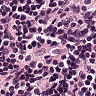
Metastatic tissue present: no